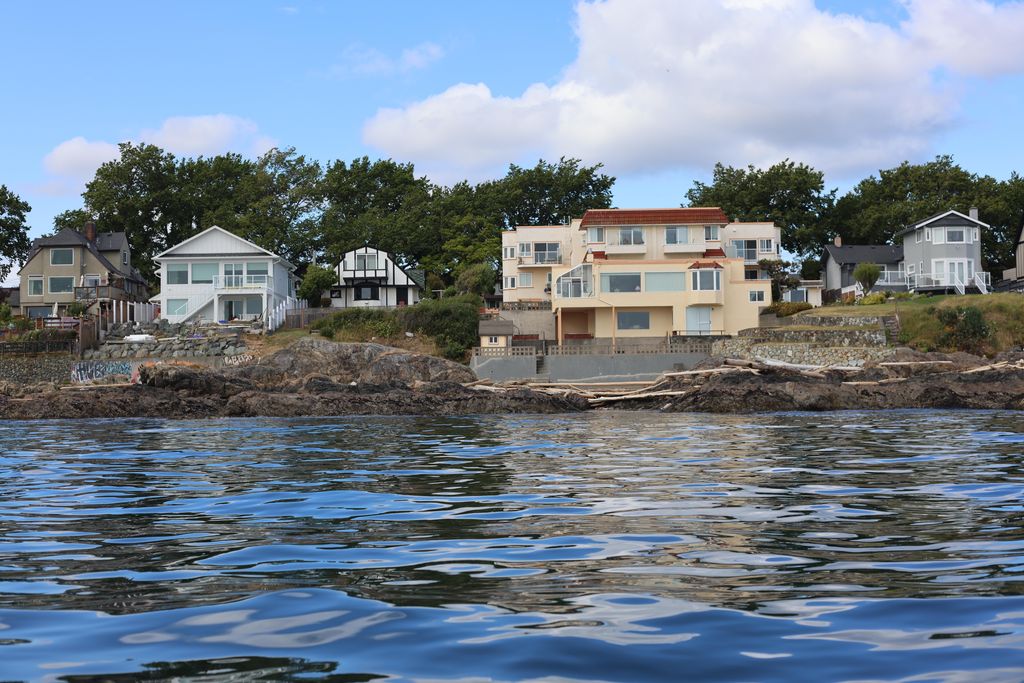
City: victoria